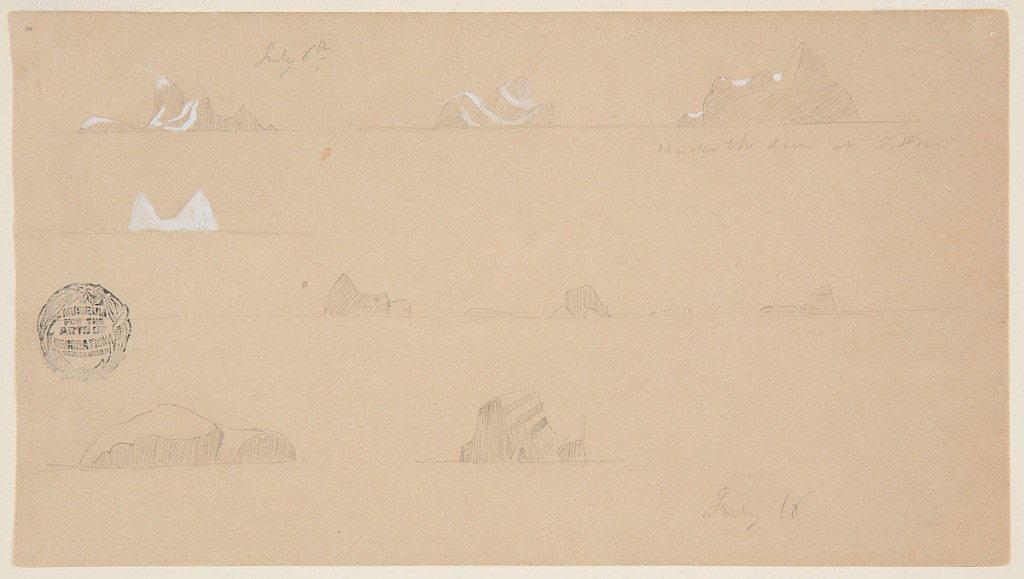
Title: Iceberg Sketches, Canada
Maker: Frederic Edwin Church, American, 1826–1900
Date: July 6 and 16, 1859
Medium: Graphite and white gouache on light brown paper
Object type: Drawing
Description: Seascape sketch showing views of nine different icebergs off the coast of Newfoundland and Labrador, Canada. Three craggy, serrated icebergs are sketched along the upper margin, with another, shaped roughly like a "U", below them at left. At center, a horizontal scene featuring three large, broken bergs and their fragments is included, while at lower left and lower center, two distinct, heavily shaded icebergs are shown.